Field crop: maize
Growth stage: 2
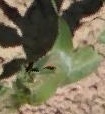
Species: maize